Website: macys
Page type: cart
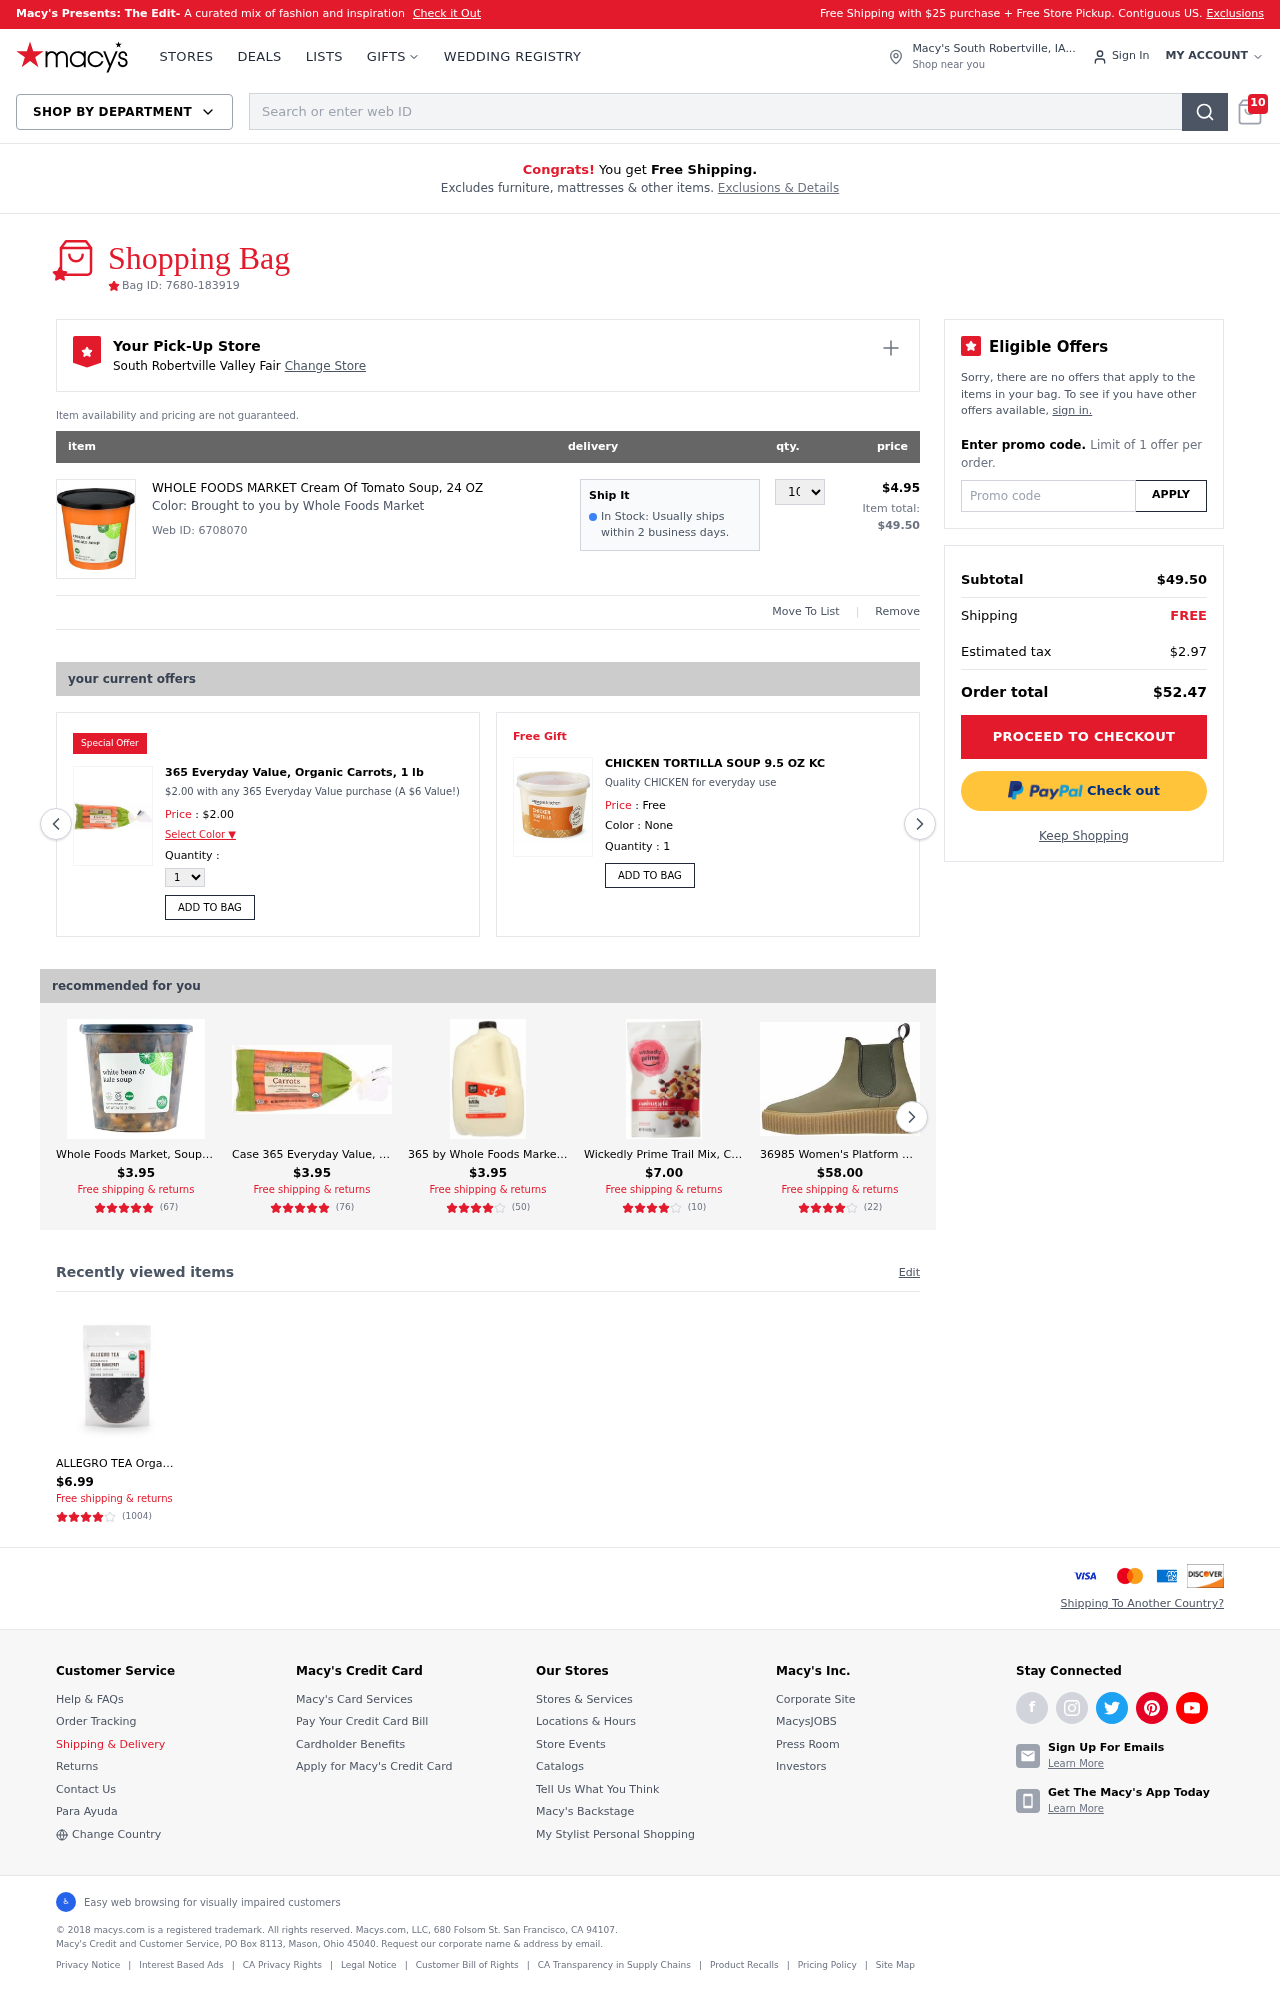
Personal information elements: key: PII_CITY
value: South Robertville Valley Fair Change Store
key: PII_CITY_STATE
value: South Robertville, IA
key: PII_PROMO_CODE
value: SAVE06
Product elements: key: PRODUCT1_DESC
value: Brought to you by Whole Foods Market
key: PRODUCT1_NAME
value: WHOLE FOODS MARKET Cream Of Tomato Soup, 24 OZ
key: PRODUCT1_PRICE
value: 4.95
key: PRODUCT1_QUANTITY
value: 10
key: PRODUCT2_NAME
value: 365 Everyday Value, Organic Carrots, 1 lb
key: PRODUCT2_PRICE
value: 2
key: PRODUCT3_DESC
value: Quality CHICKEN for everyday use
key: PRODUCT3_NAME
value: CHICKEN TORTILLA SOUP 9.5 OZ KC
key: PRODUCT4_NAME
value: Whole Foods Market, Soup White Bean Kale Health Starts Here Cup Fresh Pack, 24 Ounce
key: PRODUCT4_NUM_RATINGS
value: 67
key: PRODUCT4_PRICE
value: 3.95
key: PRODUCT4_RATING
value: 4.7
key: PRODUCT5_NAME
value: Case 365 Everyday Value, Organic Carrots, 2 lb
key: PRODUCT5_NUM_RATINGS
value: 76
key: PRODUCT5_PRICE
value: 3.95
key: PRODUCT5_RATING
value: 4.6
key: PRODUCT6_NAME
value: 365 by Whole Foods Market, Grade A Whole Milk, 128 Fl Oz (Packaging May Vary)
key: PRODUCT6_NUM_RATINGS
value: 50
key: PRODUCT6_PRICE
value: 3.95
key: PRODUCT6_RATING
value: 3.5
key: PRODUCT7_NAME
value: Wickedly Prime Trail Mix, Cranberry Split, 8 Ounce (Pack of 3)
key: PRODUCT7_NUM_RATINGS
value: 10
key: PRODUCT7_PRICE
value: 7
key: PRODUCT7_RATING
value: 4.2
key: PRODUCT8_NAME
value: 36985 Women's Platform Shoes
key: PRODUCT8_NUM_RATINGS
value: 22
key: PRODUCT8_PRICE
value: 58
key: PRODUCT8_RATING
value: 4.1
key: PRODUCT9_NAME
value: ALLEGRO TEA Organic Assam Banaspaty Estate Tea, 1 OZ
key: PRODUCT9_NUM_RATINGS
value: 1004
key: PRODUCT9_PRICE
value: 6.99
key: PRODUCT9_RATING
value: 4.4
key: PRODUCT2_DESC
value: $2.00 with any 365 Everyday Value purchase (A $6 Value!)
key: PRODUCT1_WEB_ID
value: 6708070
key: PRODUCT1_TOTAL
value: $49.50
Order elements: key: ORDER_NUM_ITEMS
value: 10
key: ORDER_ID
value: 7680-183919
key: ORDER_SUBTOTAL
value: $49.50
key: ORDER_TAX
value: $2.97
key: ORDER_TOTAL
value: $52.47
Search elements: key: HEADER_SEARCH
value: Search or enter web ID